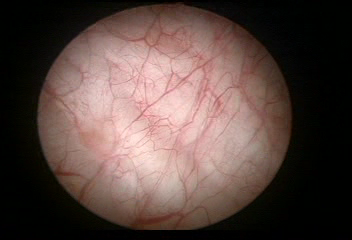
Modality: WLC
Class: Normal mucosa
Bladder cancer association: No